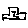
Label: car